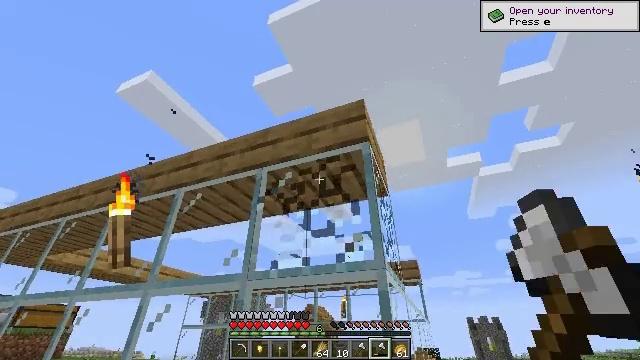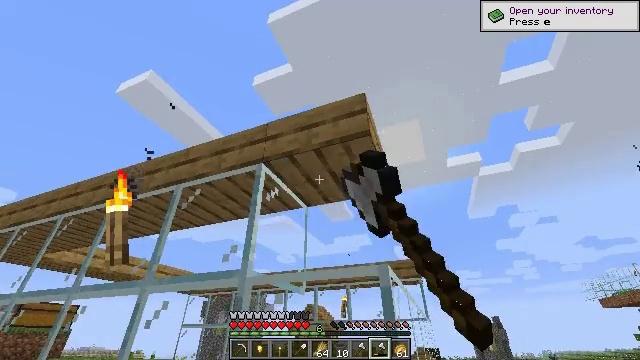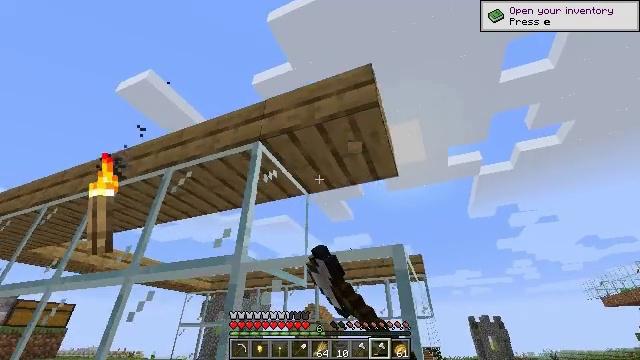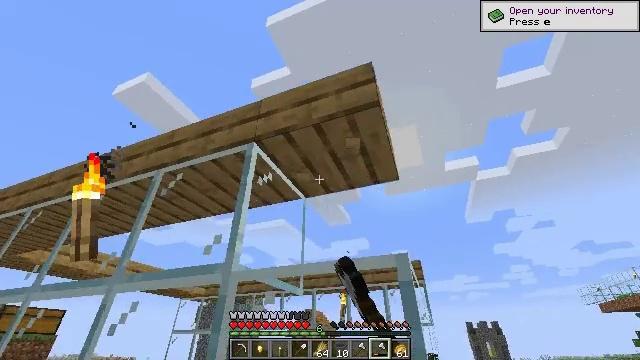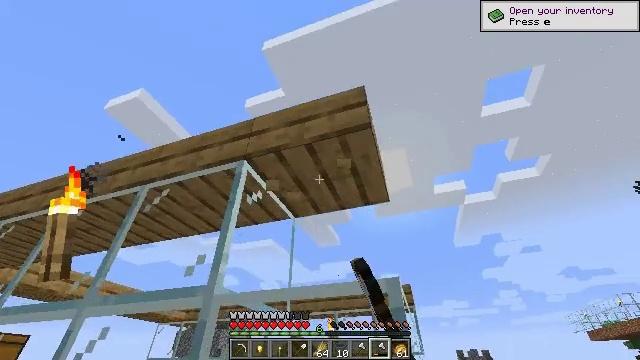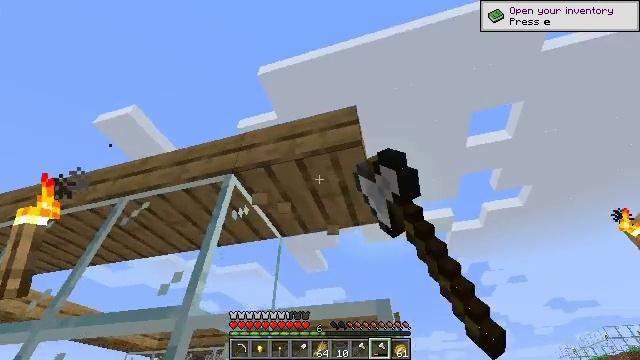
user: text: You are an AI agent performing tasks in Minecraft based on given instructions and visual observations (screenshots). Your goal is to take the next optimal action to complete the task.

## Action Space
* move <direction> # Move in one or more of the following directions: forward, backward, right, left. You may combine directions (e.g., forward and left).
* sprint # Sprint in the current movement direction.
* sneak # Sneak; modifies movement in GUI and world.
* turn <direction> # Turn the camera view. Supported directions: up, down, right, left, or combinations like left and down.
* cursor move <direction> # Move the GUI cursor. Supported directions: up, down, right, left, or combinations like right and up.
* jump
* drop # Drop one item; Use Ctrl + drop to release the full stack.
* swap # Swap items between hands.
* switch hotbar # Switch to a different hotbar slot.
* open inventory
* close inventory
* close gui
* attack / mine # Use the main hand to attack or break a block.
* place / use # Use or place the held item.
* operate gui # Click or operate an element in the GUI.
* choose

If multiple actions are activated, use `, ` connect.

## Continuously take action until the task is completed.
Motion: motion action
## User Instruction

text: Remove the glass to use the space.
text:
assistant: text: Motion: move forward, attack / mine
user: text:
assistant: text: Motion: move forward, attack / mine
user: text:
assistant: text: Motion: attack / mine
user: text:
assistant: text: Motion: turn right and up, attack / mine
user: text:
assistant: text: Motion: turn right and up, attack / mine
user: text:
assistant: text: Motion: attack / mine